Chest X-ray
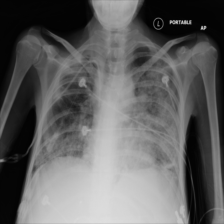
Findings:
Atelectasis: negative
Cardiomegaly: negative
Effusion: negative
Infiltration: negative
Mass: negative
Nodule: negative
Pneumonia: negative
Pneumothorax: negative
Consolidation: negative
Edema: negative
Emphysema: negative
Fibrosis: negative
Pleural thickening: negative
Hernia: negative